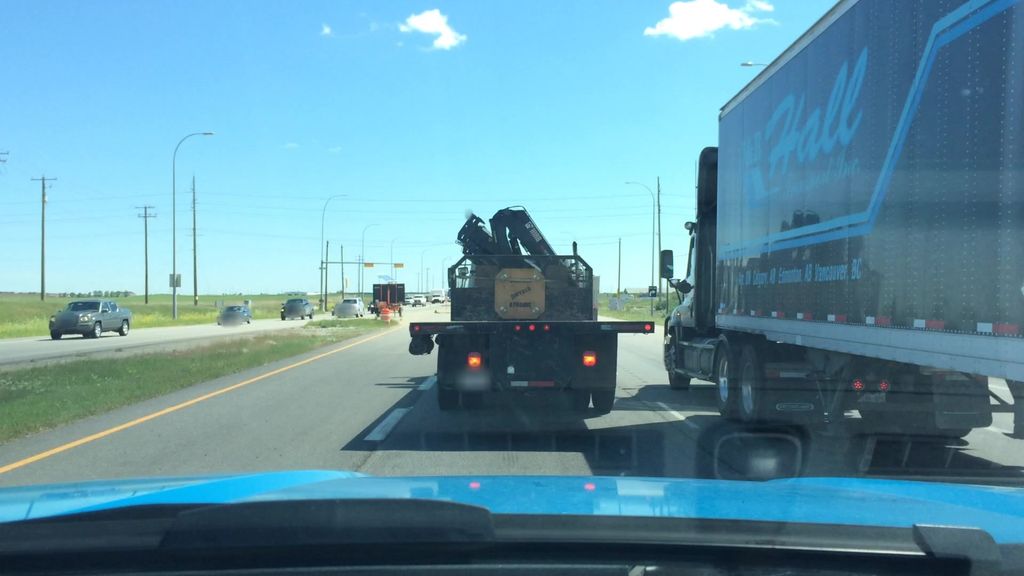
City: calgary